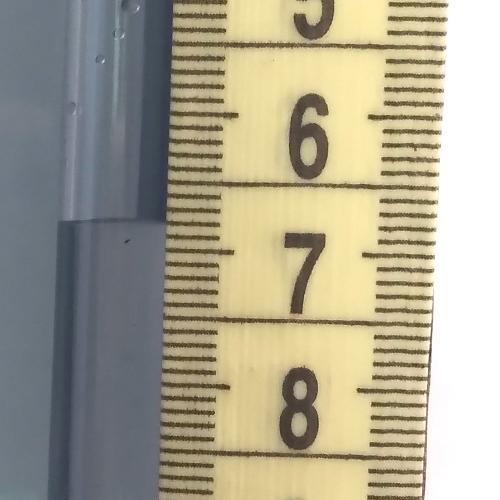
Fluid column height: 6.8 cm